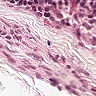
Metastatic tissue present: no